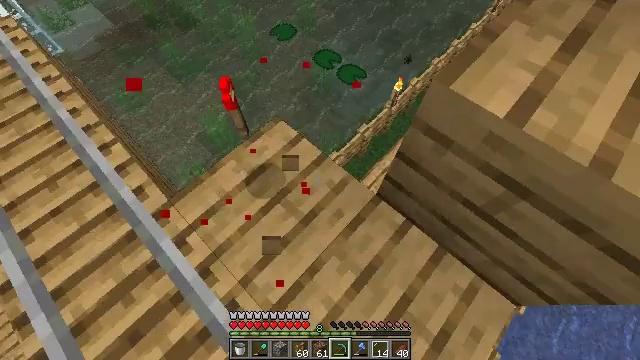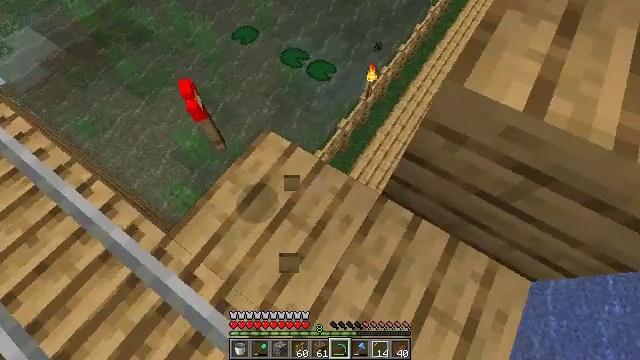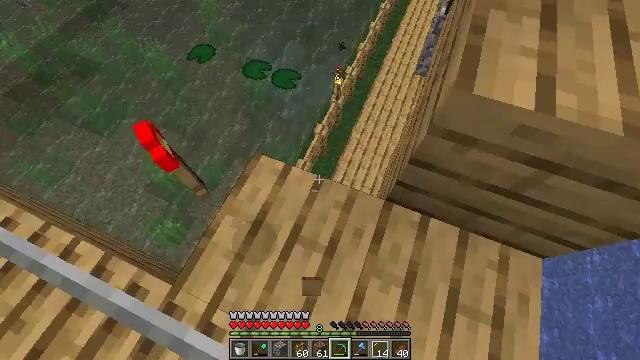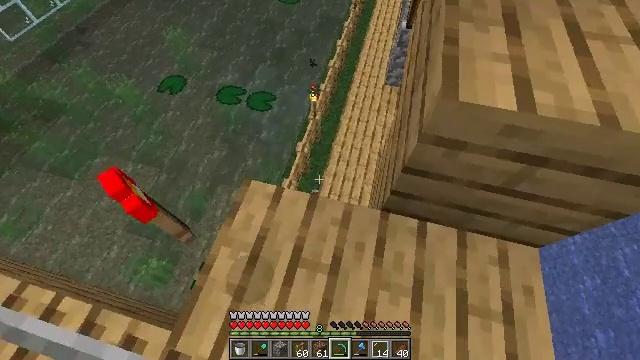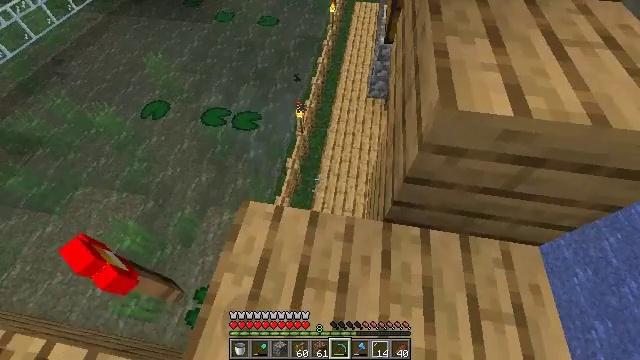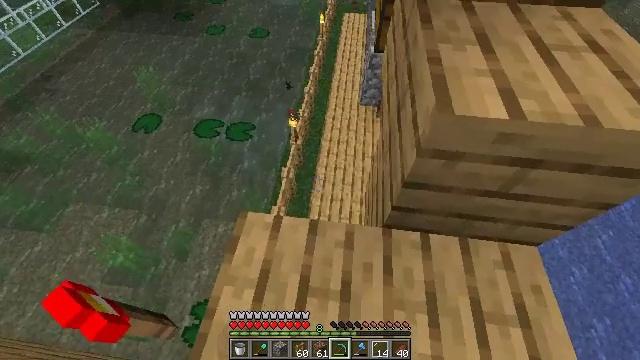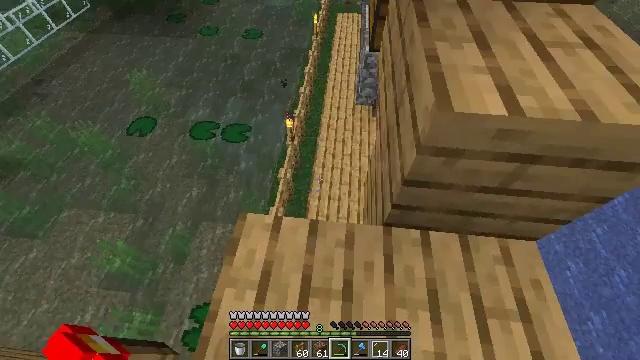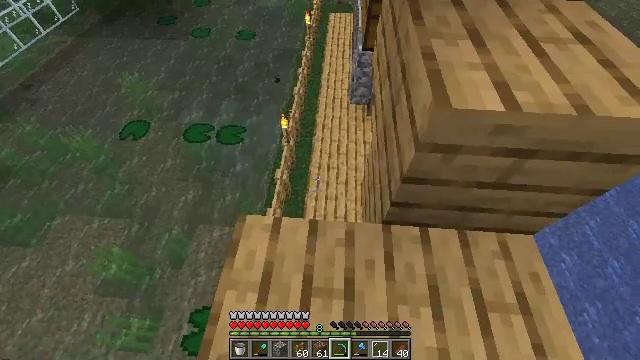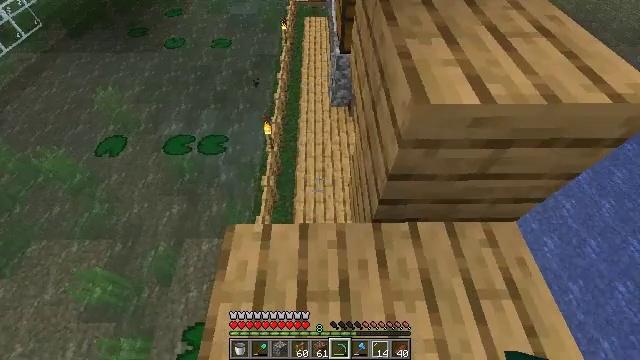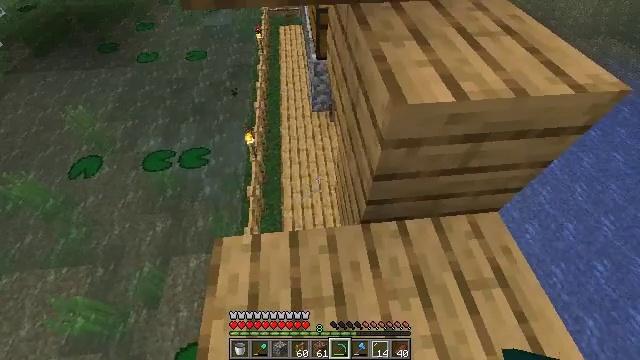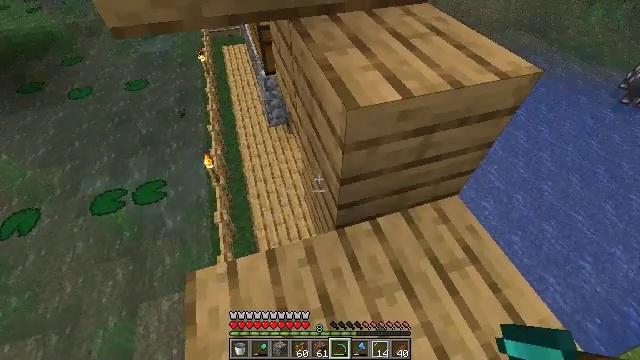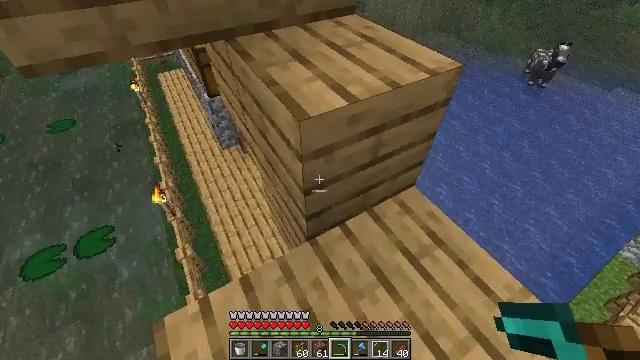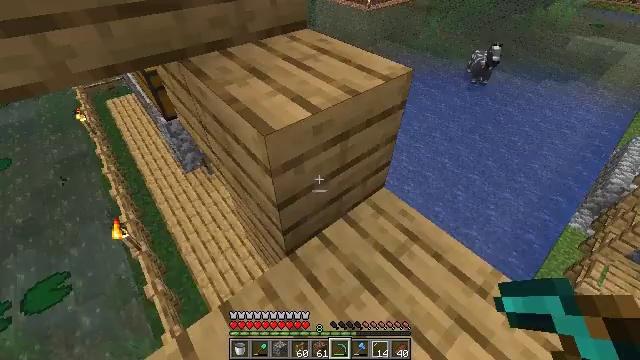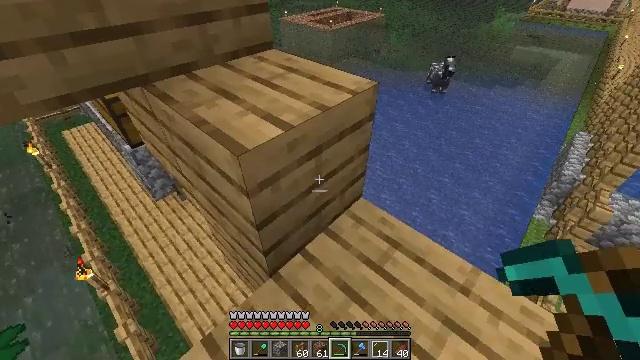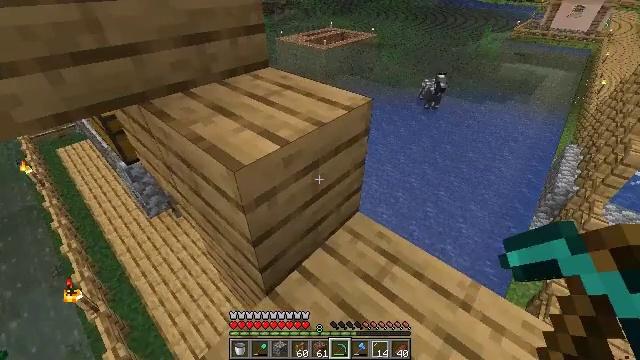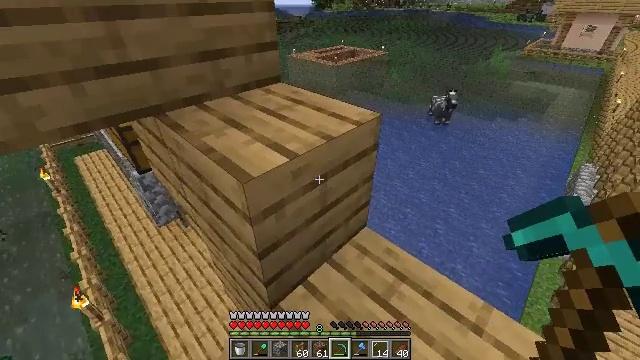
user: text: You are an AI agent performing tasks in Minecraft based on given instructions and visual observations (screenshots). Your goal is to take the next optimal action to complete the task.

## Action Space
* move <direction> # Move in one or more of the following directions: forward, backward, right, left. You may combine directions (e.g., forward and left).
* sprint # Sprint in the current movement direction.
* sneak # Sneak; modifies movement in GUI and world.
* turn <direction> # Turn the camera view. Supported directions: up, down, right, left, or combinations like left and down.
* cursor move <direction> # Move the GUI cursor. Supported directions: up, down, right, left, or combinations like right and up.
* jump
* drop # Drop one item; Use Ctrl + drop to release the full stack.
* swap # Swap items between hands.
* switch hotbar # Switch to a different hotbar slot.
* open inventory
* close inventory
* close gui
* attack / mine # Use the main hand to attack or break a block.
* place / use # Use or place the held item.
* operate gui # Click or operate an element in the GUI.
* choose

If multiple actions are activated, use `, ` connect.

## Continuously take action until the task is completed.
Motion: motion action
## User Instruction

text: Mine the redstone torch to collect it.
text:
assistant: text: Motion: move forward and move left, turn right
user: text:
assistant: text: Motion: turn right
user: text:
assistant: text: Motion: turn right and up
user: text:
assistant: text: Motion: turn right and up
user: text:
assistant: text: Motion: turn right and up
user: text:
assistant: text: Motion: turn right
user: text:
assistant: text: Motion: turn right
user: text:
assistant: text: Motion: turn right
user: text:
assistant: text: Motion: turn right and up
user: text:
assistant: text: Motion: turn right and up
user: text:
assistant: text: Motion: turn right and up
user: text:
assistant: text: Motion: turn right and up
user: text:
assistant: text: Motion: turn right and up
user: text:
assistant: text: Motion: turn right and up
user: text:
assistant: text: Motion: turn left and up
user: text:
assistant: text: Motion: turn left and up
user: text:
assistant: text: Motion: turn left and up
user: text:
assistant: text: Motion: move forward and move right, turn left and up
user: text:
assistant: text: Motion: move forward and move right, turn left and up
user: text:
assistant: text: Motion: move forward and move right, turn left and up
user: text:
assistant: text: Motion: move forward, turn left
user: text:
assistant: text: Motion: no_op
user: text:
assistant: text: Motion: move forward
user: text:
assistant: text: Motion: move forward, jump
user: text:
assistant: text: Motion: move forward, turn left, jump
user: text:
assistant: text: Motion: move forward, turn left, jump
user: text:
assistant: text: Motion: move forward, turn left, jump
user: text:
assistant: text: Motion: move forward, turn left
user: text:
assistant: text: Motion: move forward, turn left
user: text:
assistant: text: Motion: turn left